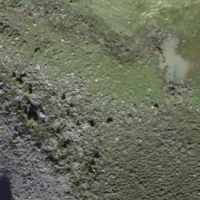
EUNIS habitat code: 23
Species observed at this site:
Geum montanum